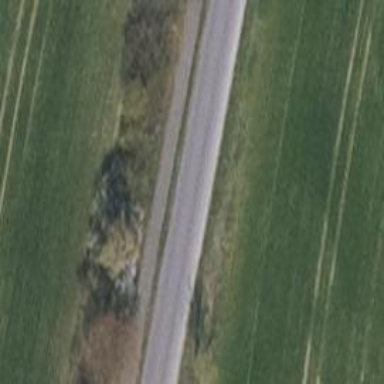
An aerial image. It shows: Unclassified asphalt road with sidewalk on the left side.